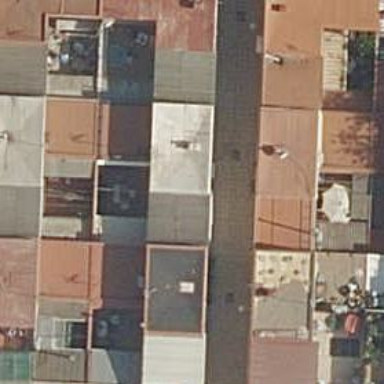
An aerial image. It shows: Terrace building.